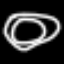
Label: donut